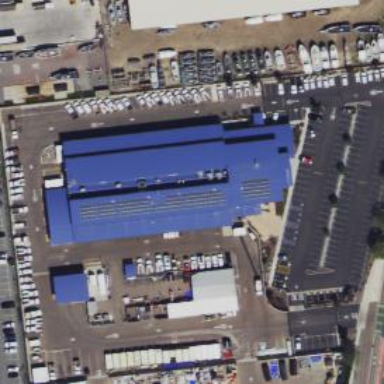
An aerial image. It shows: Warehouse.